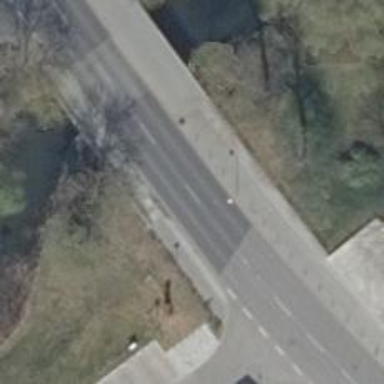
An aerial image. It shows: Primary highway bridge with asphalt surface. It has sidewalks on both sides.